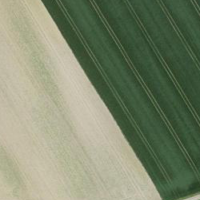
EUNIS habitat code: 52
Species observed at this site:
Lycopus europaeus